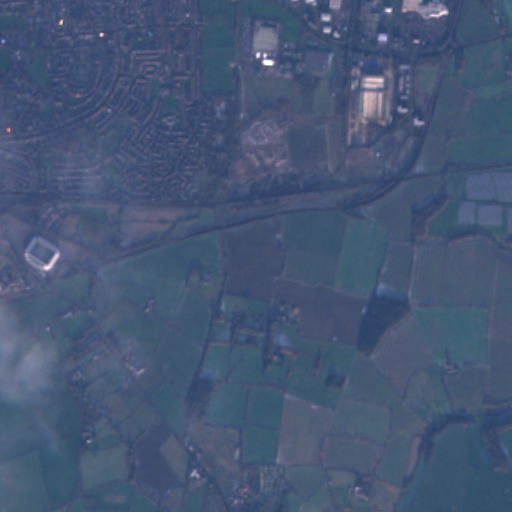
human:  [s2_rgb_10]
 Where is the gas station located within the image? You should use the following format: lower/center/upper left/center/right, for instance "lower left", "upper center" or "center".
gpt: The gas station is located in the upper right of the image.
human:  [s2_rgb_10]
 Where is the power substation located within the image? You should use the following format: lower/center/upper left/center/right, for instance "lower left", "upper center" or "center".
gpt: The power substation is located in the upper center of the image.
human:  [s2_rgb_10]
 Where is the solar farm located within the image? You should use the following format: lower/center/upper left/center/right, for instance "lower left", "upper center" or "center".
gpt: The solar farm is located in the upper right of the image.
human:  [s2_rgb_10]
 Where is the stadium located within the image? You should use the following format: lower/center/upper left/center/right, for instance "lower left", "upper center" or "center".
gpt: The stadium is located in the center left of the image.
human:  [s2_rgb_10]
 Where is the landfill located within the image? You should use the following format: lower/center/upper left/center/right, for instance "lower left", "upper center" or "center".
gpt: There is no landfill in the image.